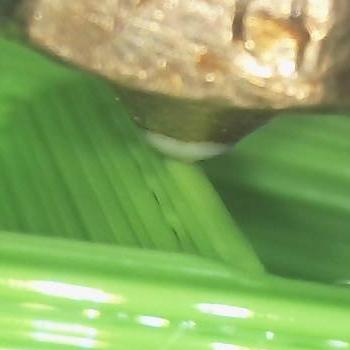
Flow rate: 178%